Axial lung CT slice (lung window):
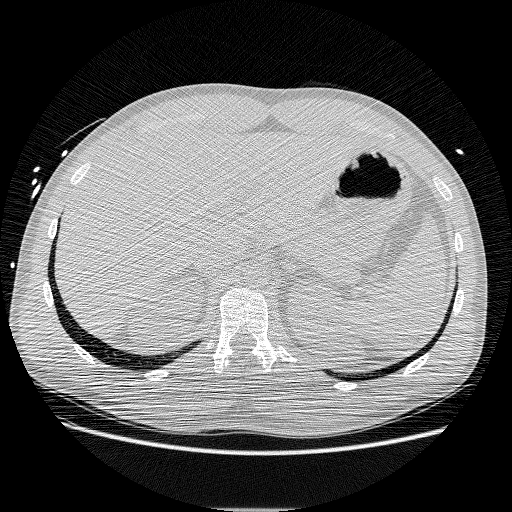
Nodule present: no